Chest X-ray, PA view. Patient: 51 years old, sex M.
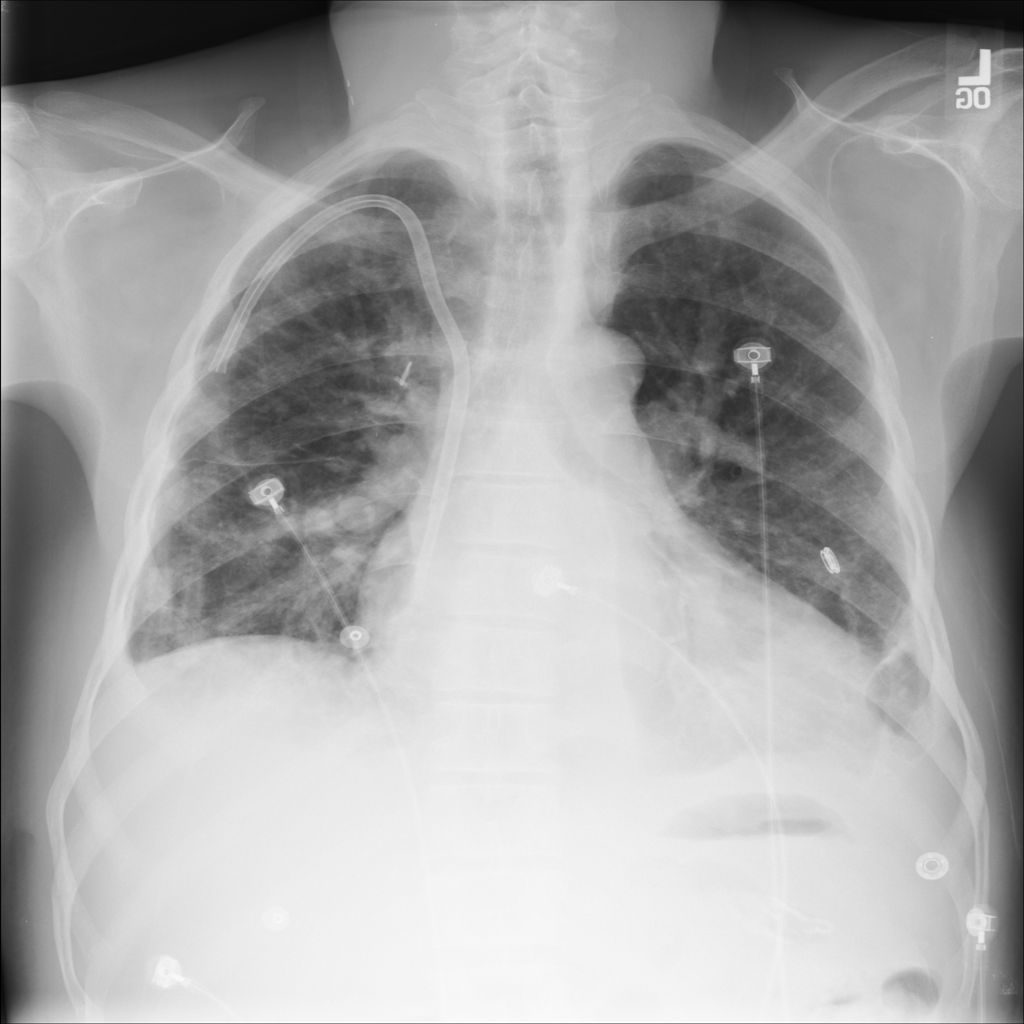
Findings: Effusion